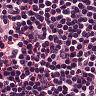
Metastatic tissue present: no